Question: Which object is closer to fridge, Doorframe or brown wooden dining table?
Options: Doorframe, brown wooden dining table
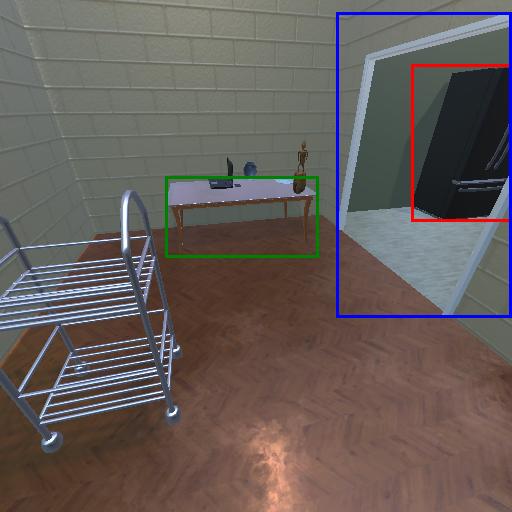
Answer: Doorframe